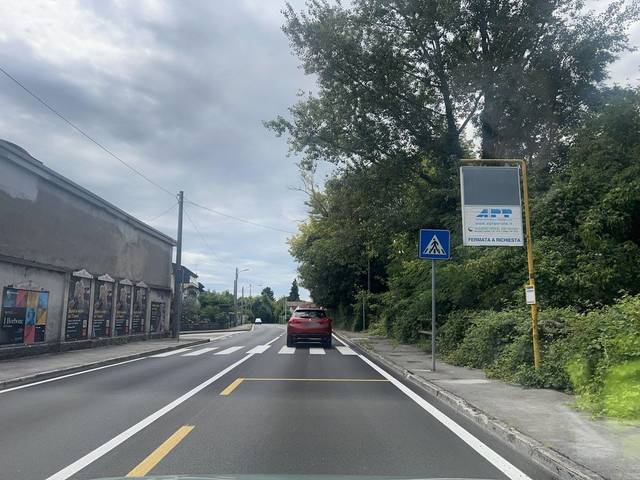
Region: Italy
Coordinates: 45.945, 13.599